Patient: sex M, age 73
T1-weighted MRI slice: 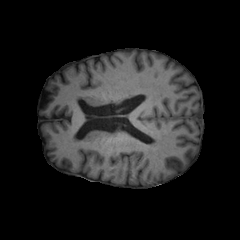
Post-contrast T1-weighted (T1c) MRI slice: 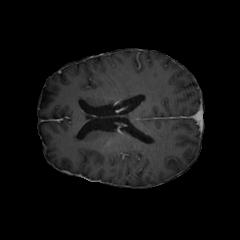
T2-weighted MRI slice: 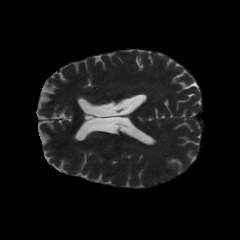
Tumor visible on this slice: yes
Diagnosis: Glioblastoma, IDH-wildtype
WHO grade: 4